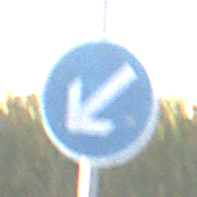
Verkehrszeichen: VorgeschriebeneVorbeifahrtLinks
Umgebung: Outdoor, RoadRail
Tageszeit: SunriseSunset
Wetter: Clear
Licht: Natural
Jahreszeit: NotSpecified
Kontrast: HighContrast